Question: I am trying to draw in C# for the first time and I have a problem with positioning.
I made some background but I have problem to finish it. I always destroy the whole figure...
I need to change down edges and make them soft/rounded like on mobile screen. I have tried to change this, but I don't understand where to input '<ArcSegment>'(or some other command) and how to rotate that part of edge.
This is how my '.xaml' code looks:
'''
<Path.Data>
<PathGeometry>
<PathFigure StartPoint="0,0">
<ArcSegment Size="50,50" RotationAngle="180" IsLargeArc="True" SweepDirection="Clockwise" Point="500,0"/>
<LineSegment Point="500,400"/>
<LineSegment Point="450,500"/>
<LineSegment Point="50,500" />
<LineSegment Point="0,400"/>
<LineSegment Point="0,0" />
</PathFigure>
</PathGeometry>
</Path.Data>
'''

Thank you in advance!
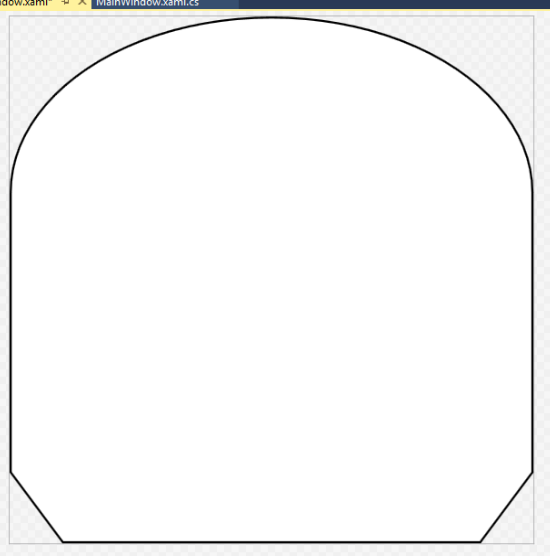
Answer: Here is how I solved my problem.
'''
<LineSegment Point="0,475"/>
<BezierSegment Point1="0,475" Point2="0,500" Point3="25,500" />
<LineSegment Point="475,500" />
<BezierSegment Point1="475,500" Point2="500,500" Point3="500,475" />
<LineSegment Point="500,0" />
'''
I have applied 'BezierSegment' to make rounded/soft edges.
Explanation:
In 'BezierSegment' I have three points. I drew first 'LineSegment' which is going to the first red arrow, then I set the same spot to be the first point. After that I move to spot where is going to be rounded shape, and then I place 'Point3' which will connect another two. I did the same thing for right part.
<URL>
Also, you can check curved angle <URL>. There are a lot more things described there. It seems to be the same thing, but I didn't understand how to apply it at that time because I didn't know about the name of 'BezierSegment' and I was confused with all other commands.
At least I presented a specific case of layout and code, hope it will help someone.